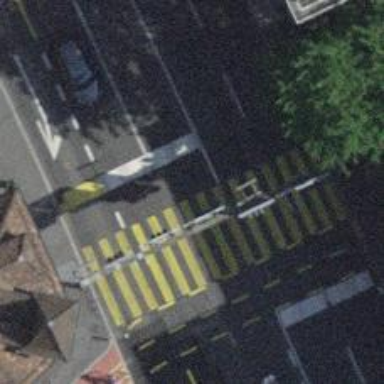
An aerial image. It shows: Zebra crossing with traffic signals.